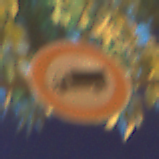
Verkehrszeichen: VerbotFuerKraftfahrzeugeUeberDreiKommaFuenfTonnen
Umgebung: Outdoor, Urban
Tageszeit: Night
Wetter: PartlyCloudy
Licht: Artificial
Jahreszeit: NotSpecified
Kontrast: HighContrast